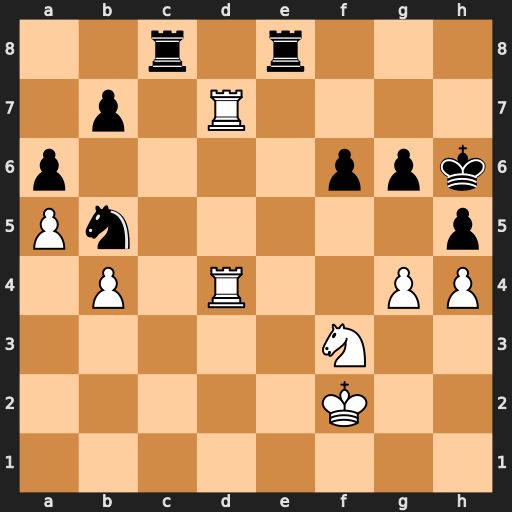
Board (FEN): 2r1r3/1p1R4/p4ppk/Pn5p/1P1R2PP/5N2/5K2/8
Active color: w
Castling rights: -
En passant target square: -
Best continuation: g5+ fxg5 hxg5#